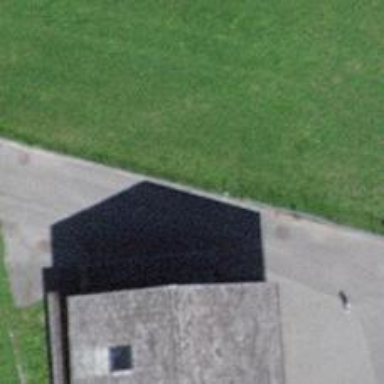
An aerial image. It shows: School.